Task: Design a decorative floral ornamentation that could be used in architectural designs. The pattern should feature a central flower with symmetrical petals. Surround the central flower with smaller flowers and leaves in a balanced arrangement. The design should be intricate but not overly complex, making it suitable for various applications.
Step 337:
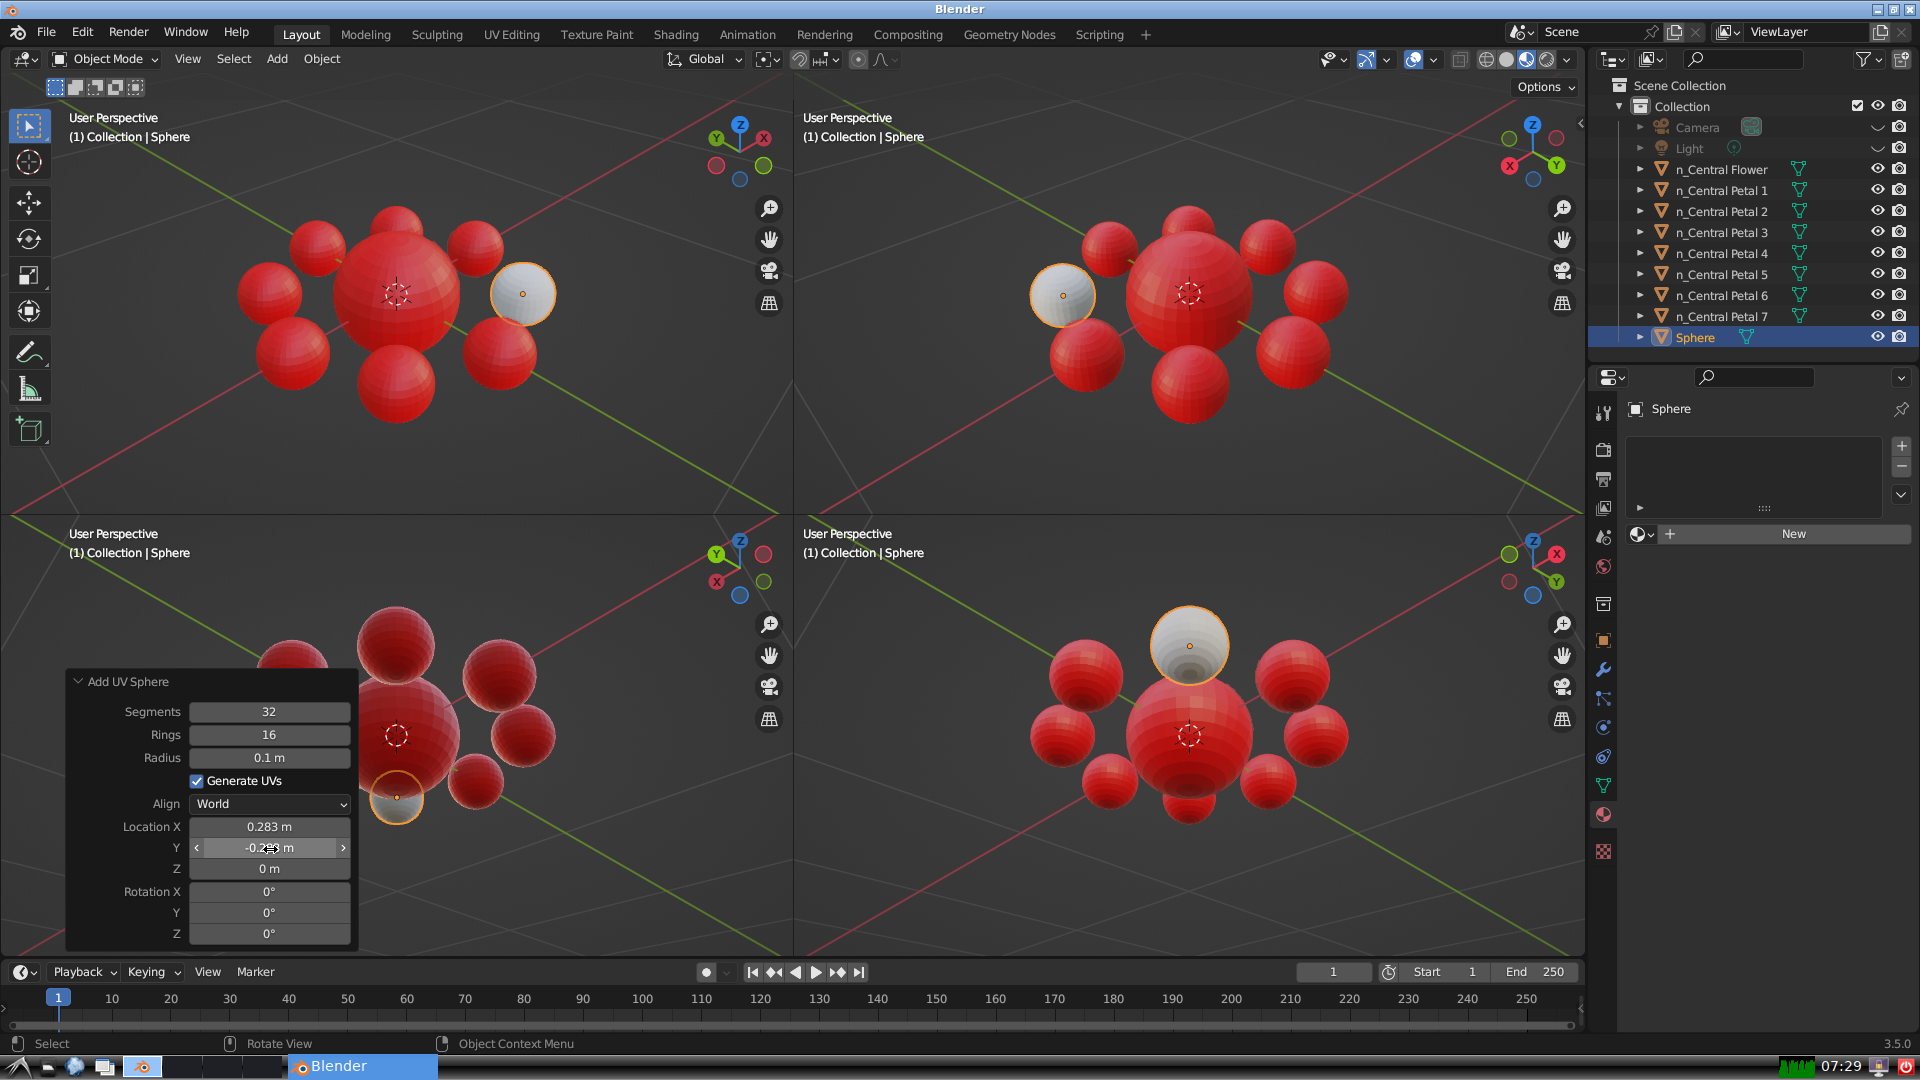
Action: {"mouse_move": [270, 867]}